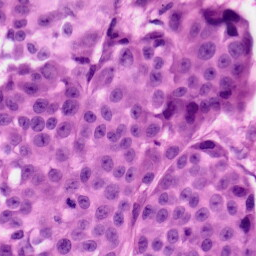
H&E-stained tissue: Skin